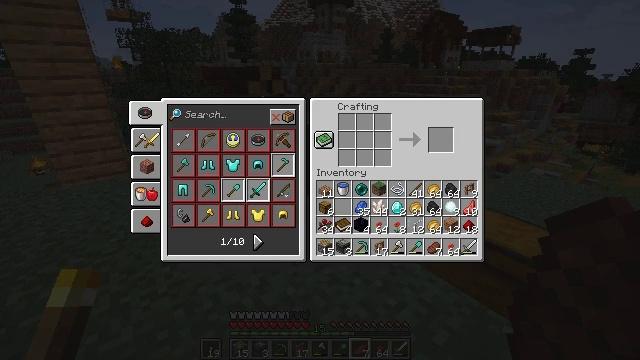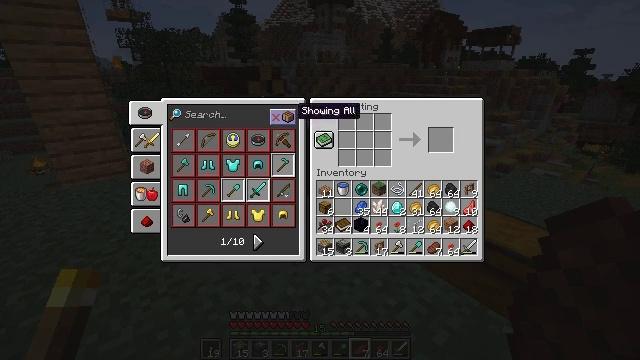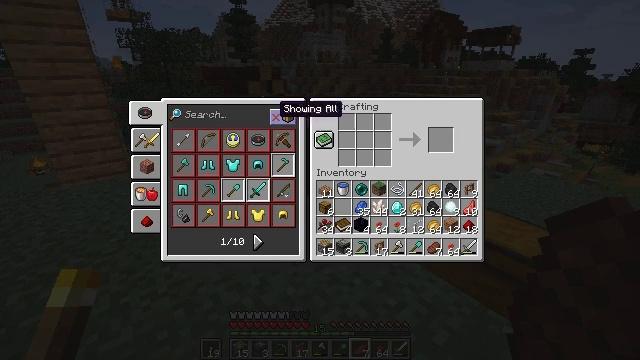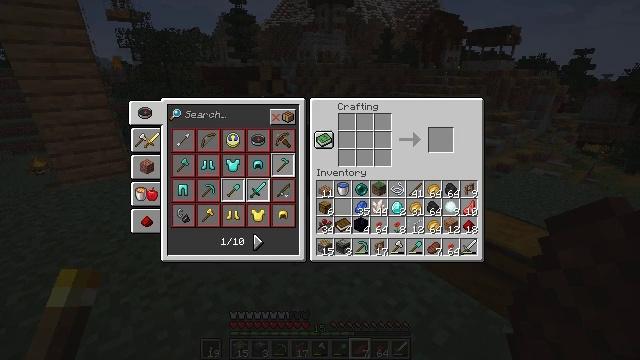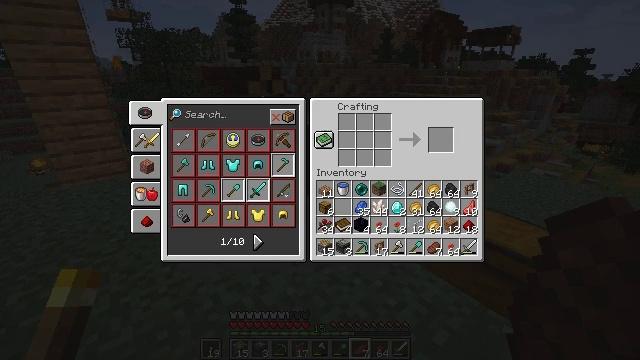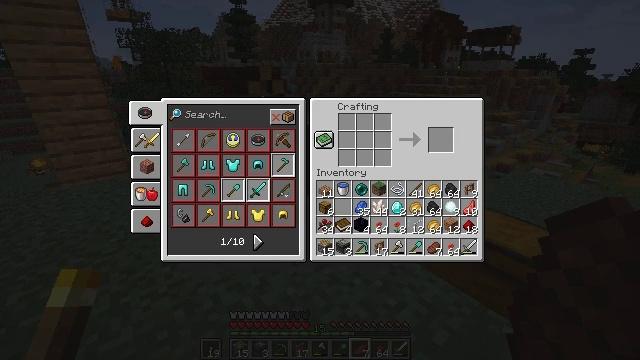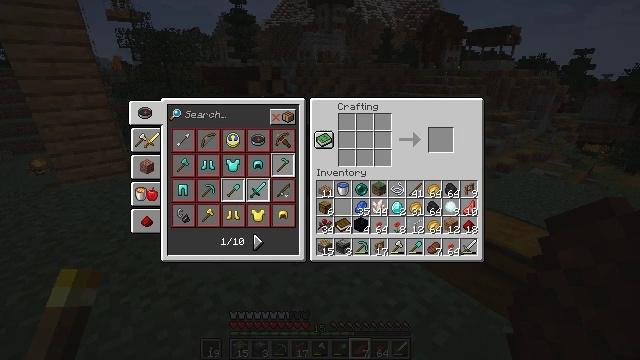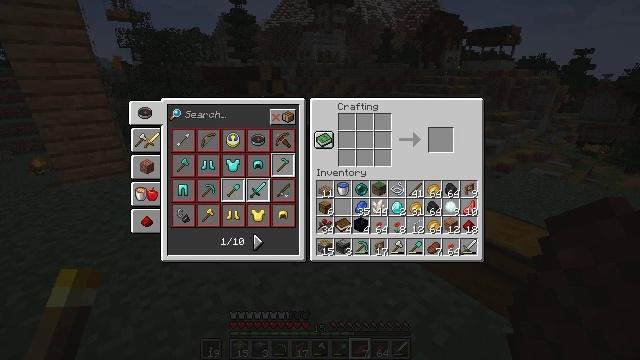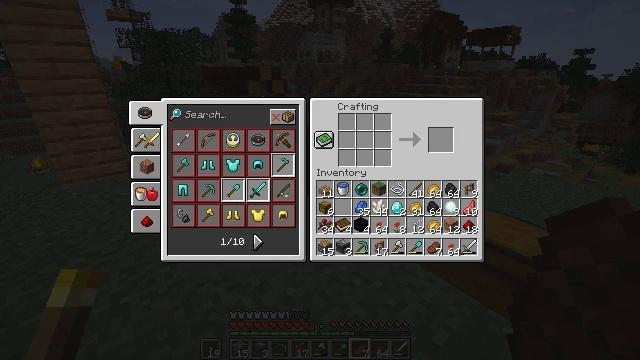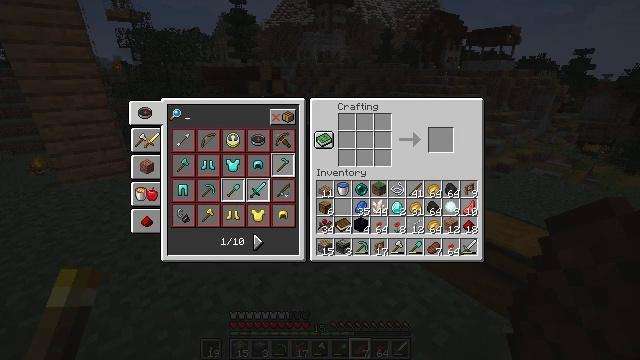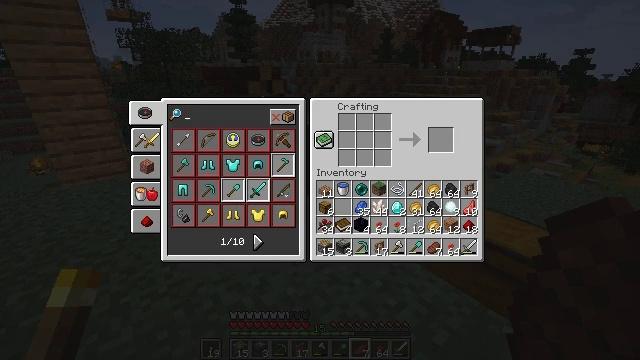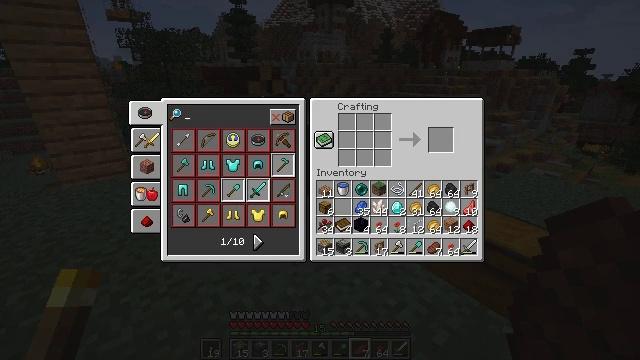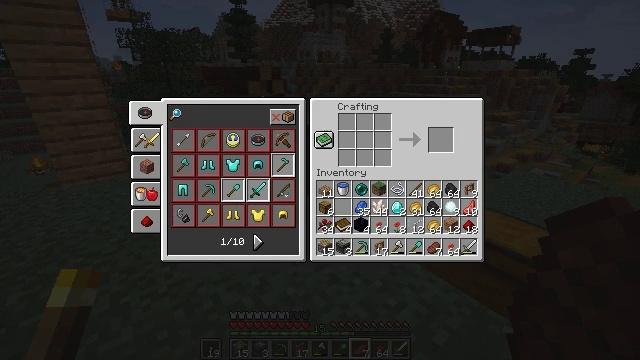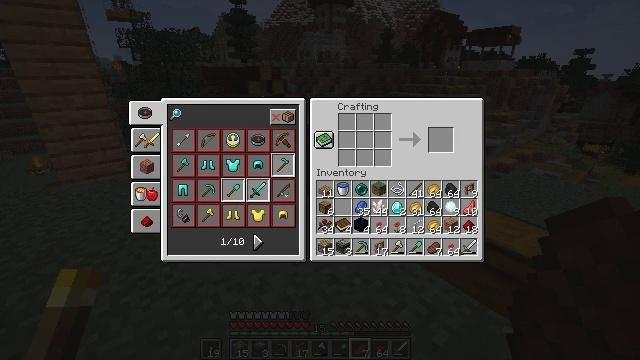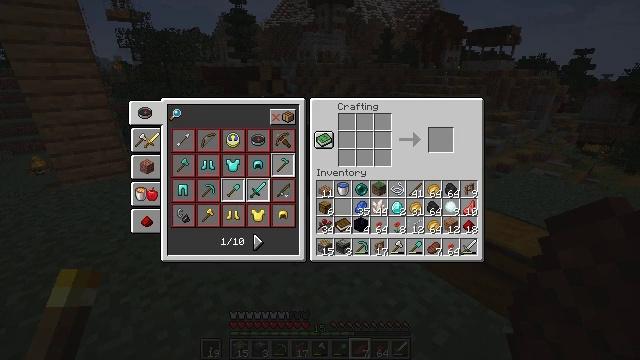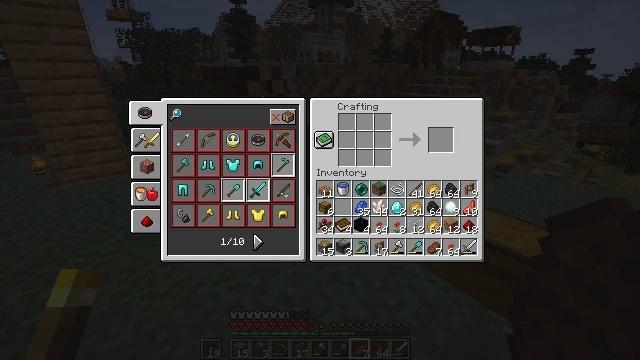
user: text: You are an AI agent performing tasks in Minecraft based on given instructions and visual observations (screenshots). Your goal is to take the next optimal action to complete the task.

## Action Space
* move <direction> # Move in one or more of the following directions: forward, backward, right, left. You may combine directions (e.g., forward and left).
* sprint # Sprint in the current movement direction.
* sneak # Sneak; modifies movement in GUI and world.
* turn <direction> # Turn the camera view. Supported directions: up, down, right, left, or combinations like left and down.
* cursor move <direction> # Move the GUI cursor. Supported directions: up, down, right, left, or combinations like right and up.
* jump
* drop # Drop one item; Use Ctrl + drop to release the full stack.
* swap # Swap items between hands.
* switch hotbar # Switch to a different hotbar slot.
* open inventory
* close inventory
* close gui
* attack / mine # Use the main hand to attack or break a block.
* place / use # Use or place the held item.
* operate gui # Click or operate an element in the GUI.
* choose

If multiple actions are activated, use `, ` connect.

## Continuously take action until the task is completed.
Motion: motion action
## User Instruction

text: Make a jungle fence gate with jungle planks and sticks.
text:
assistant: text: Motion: cursor move left and up
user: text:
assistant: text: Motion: cursor move left
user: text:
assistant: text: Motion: cursor move left
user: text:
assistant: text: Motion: cursor move left
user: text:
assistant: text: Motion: cursor move left
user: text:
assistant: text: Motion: no_op
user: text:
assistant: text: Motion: no_op
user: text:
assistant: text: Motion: no_op
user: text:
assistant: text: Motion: operate gui
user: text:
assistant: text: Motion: operate gui
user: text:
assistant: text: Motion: no_op
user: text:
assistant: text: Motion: no_op
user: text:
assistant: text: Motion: no_op
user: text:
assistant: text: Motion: no_op
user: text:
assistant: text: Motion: no_op
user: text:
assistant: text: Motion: no_op
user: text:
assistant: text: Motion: no_op
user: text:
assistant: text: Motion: no_op
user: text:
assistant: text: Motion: no_op
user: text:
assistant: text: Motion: no_op
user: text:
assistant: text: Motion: no_op
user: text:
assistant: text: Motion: no_op
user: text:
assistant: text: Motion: no_op
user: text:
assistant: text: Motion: no_op
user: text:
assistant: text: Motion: no_op
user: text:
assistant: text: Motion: no_op
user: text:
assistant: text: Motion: no_op
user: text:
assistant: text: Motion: no_op
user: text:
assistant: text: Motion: no_op
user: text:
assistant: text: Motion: no_op